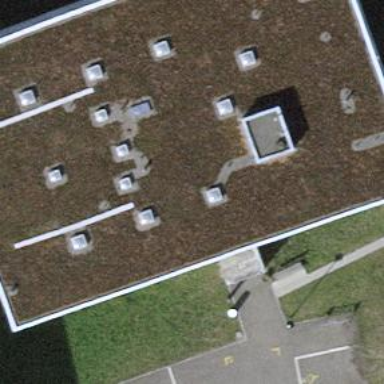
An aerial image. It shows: Hospital building with flat roof.